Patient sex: M
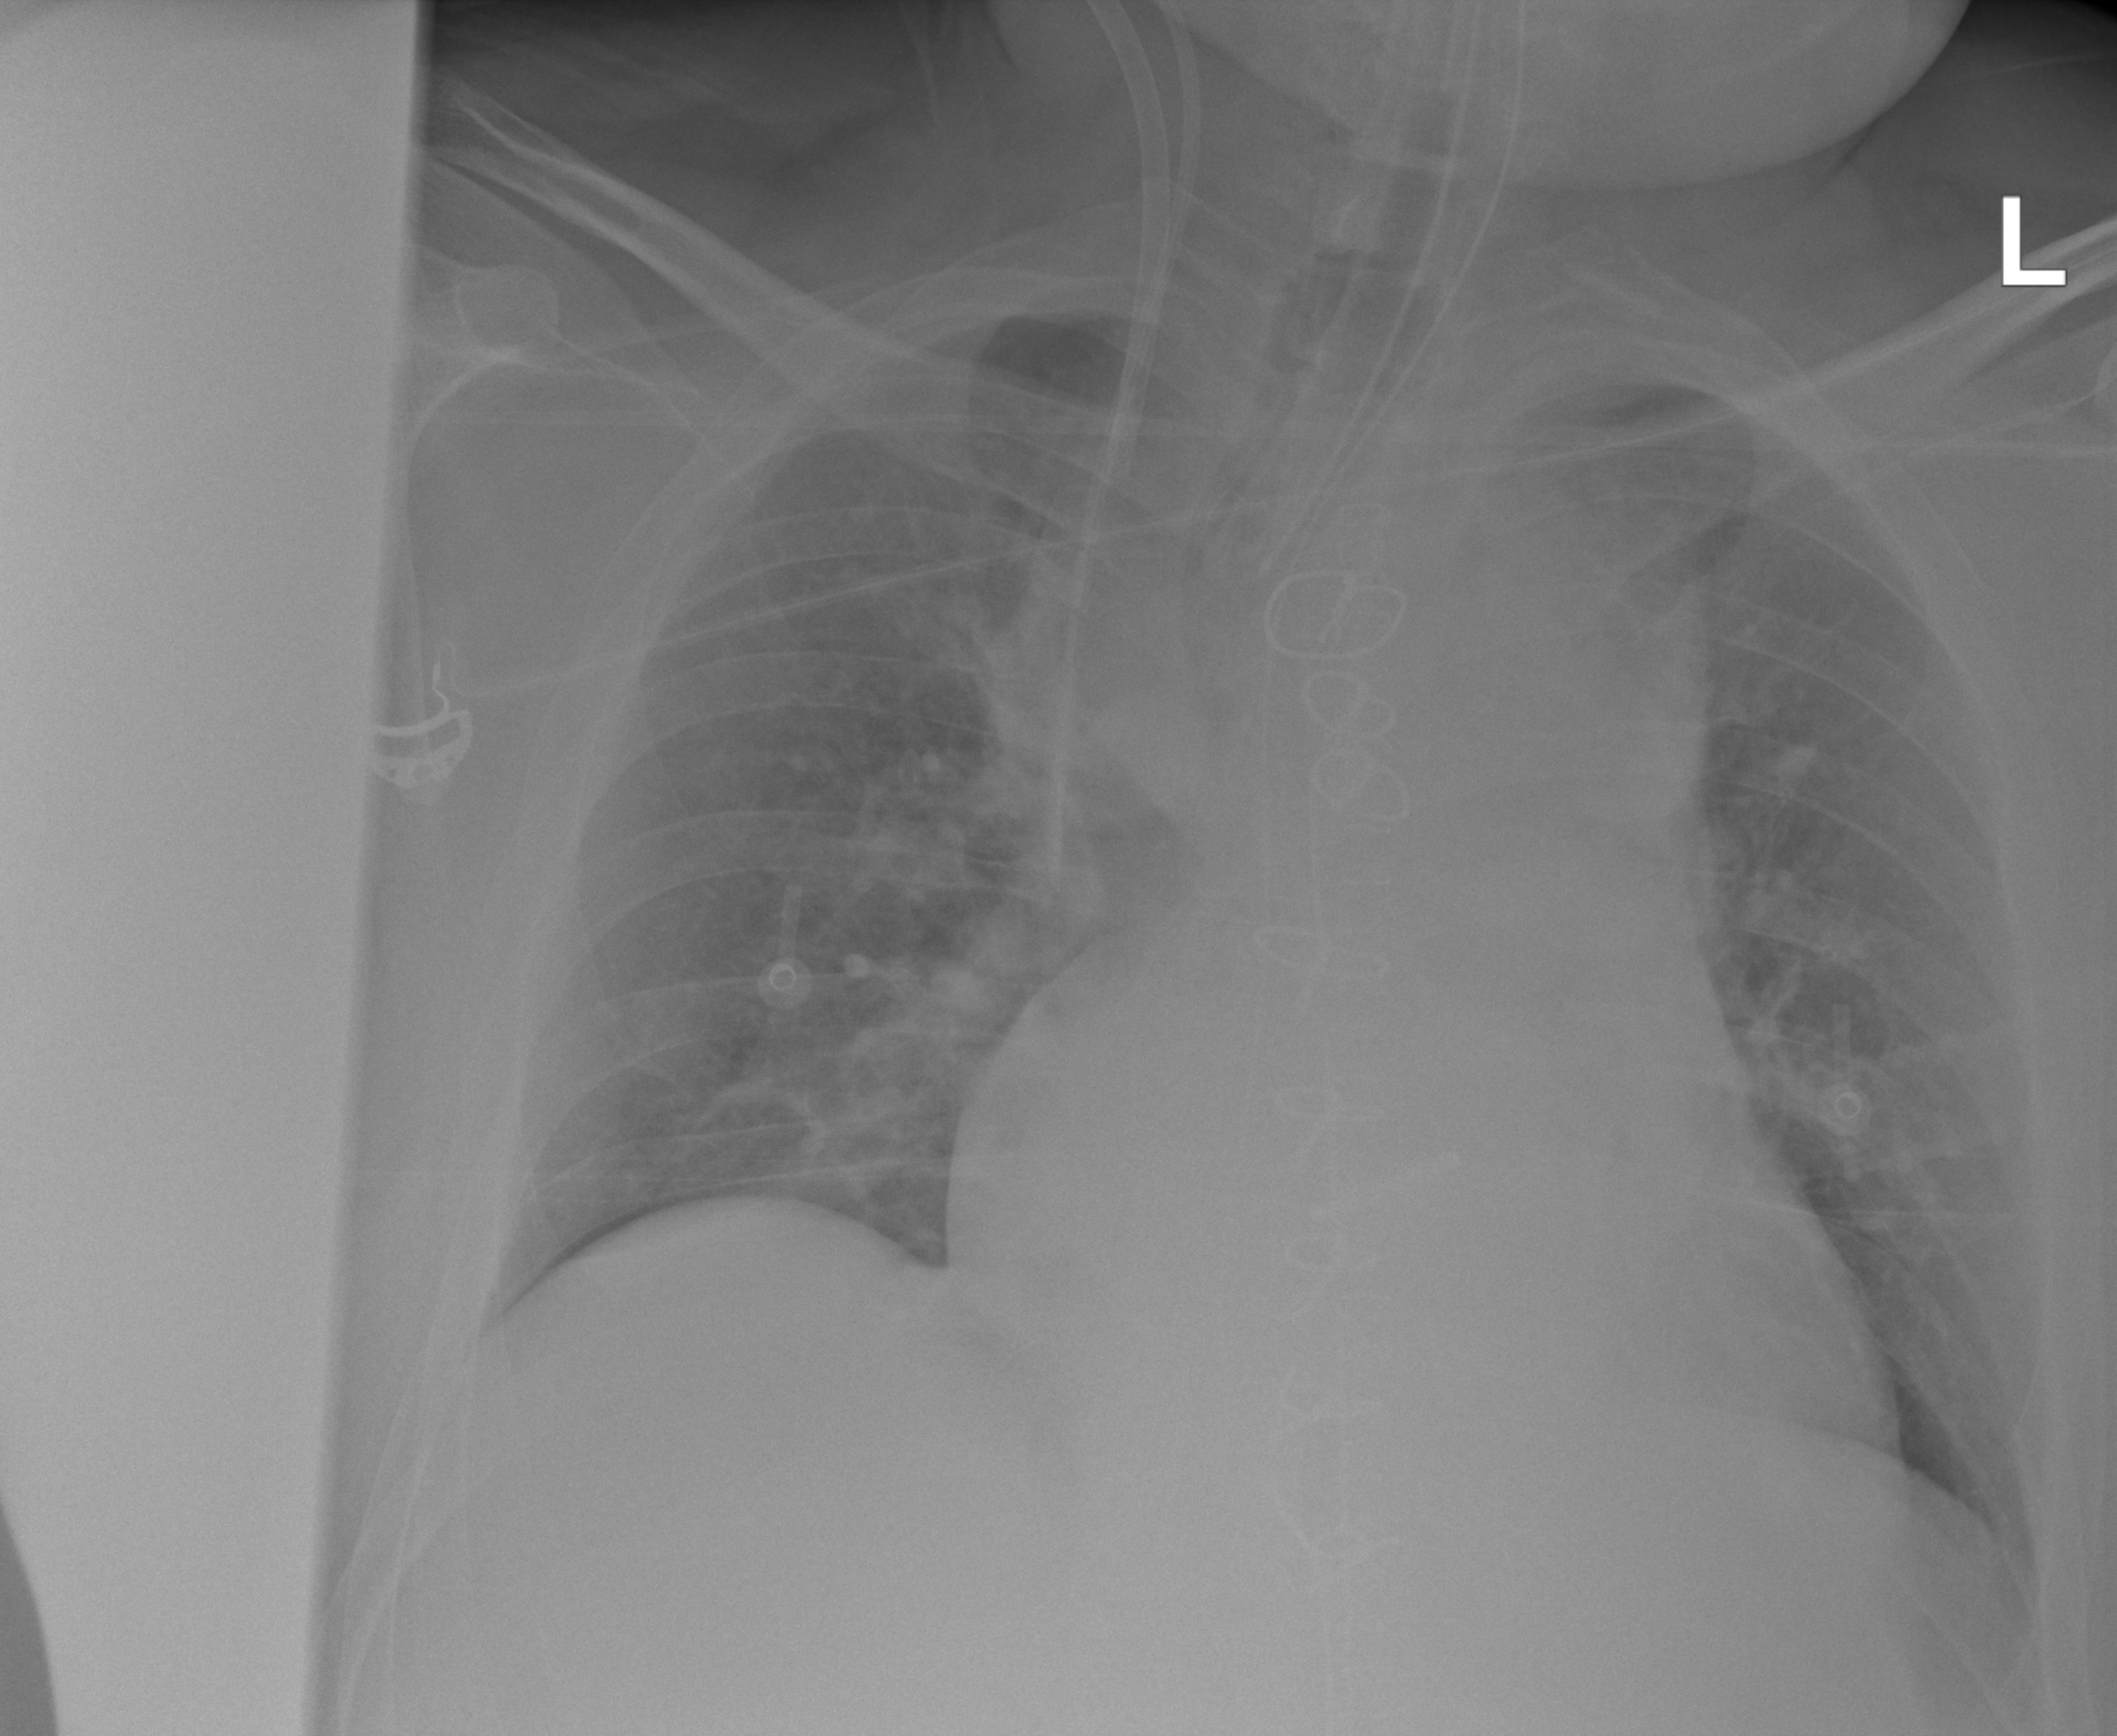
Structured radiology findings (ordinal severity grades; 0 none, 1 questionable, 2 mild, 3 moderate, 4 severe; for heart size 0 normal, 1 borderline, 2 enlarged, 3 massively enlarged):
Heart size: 2
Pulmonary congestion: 2
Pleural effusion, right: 0
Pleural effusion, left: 0
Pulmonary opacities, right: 0
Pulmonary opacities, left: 0
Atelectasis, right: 2
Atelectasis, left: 2